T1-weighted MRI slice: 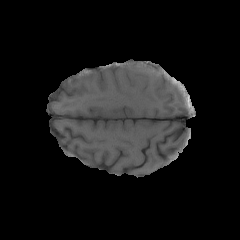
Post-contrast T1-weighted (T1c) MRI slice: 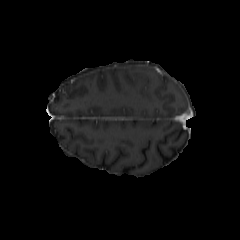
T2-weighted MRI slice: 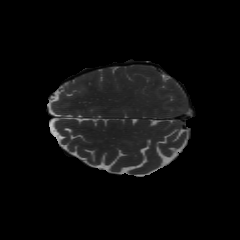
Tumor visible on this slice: no